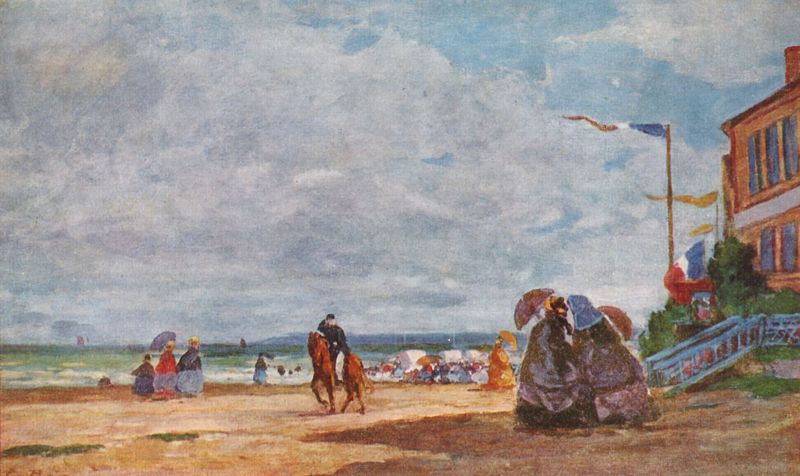
Titel: Strand von Trouville
Künstler: Eugène Boudin
Standort: New York (New York)
Institution: (Privatsammlung)
Schlagwörter: baum, berg, blau, dunkel, gemälde, gruppe, himmel, mann, meer, schatten, wasser, weiß, wolken, frauen, gelb, grün, impressionismus, landschaft, menschen, ocker, sand, see, ufer, braun, damen, fenster, frankreich, frau, grau, hell, hut, hüte, kleid, kleider, licht, mitte, männer, orange, pastell, renoir, schwarz, gebäude, gras, haus, rot, schirm, sonnenschirm, wolke, gespräch, mensch, holland, öl, erde, ferne, horizont, natur, weite, wind, brücke, sonne, boot, pferd, pferde, reiter, schornstein, reiten, sattel, zügel, küste, schiff, sommer, strand, wellen, fahnen, röcke, fahne, flagge, berge, lila, violett, ausflug, spazieren, promenade, brandung, steg, sturm, treppe, tricolore, wetter, wogen, hotel, impressionistisch, korb, aufgang, geländer, stufen, gruppen, ozean, balustrade, spaziergang, sandstrand, bedeckt, urlaub, soldat, schirme, hauben, wimpel, ross, kühl, rampe, fraune, sonnenschirme, gruss, strandkorb, horrizont, rpferd, grüppchen, strandbad, seebad, gekb, reite, rügen, böig, gespr ch, innocent eye, 1890, gr+ün, wellengischt